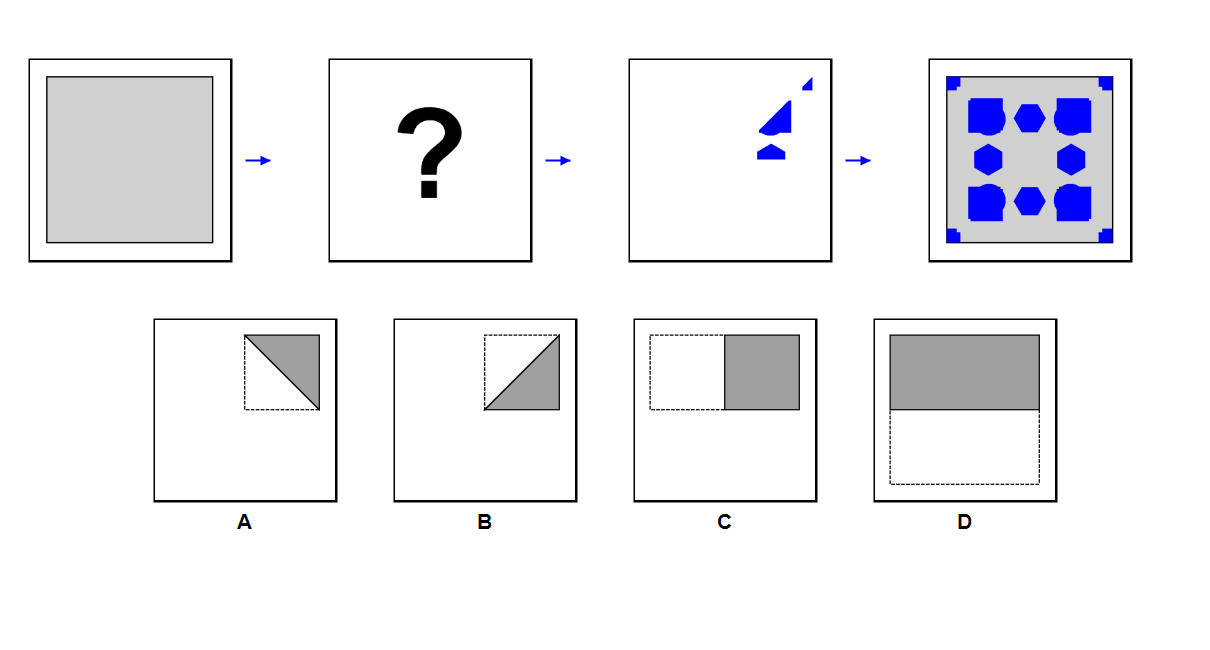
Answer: A